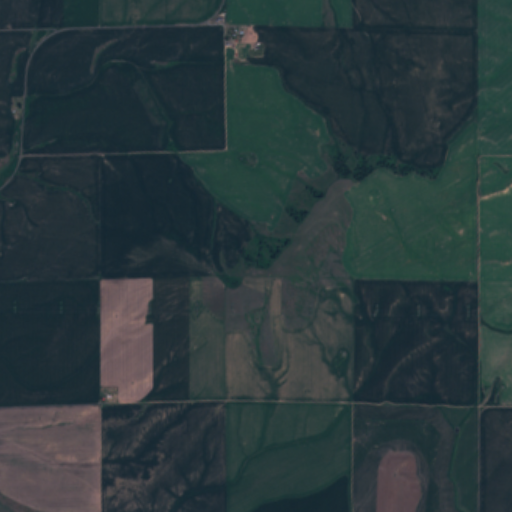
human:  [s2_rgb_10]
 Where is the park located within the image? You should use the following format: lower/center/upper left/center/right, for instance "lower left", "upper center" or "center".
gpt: There is no park in the image.